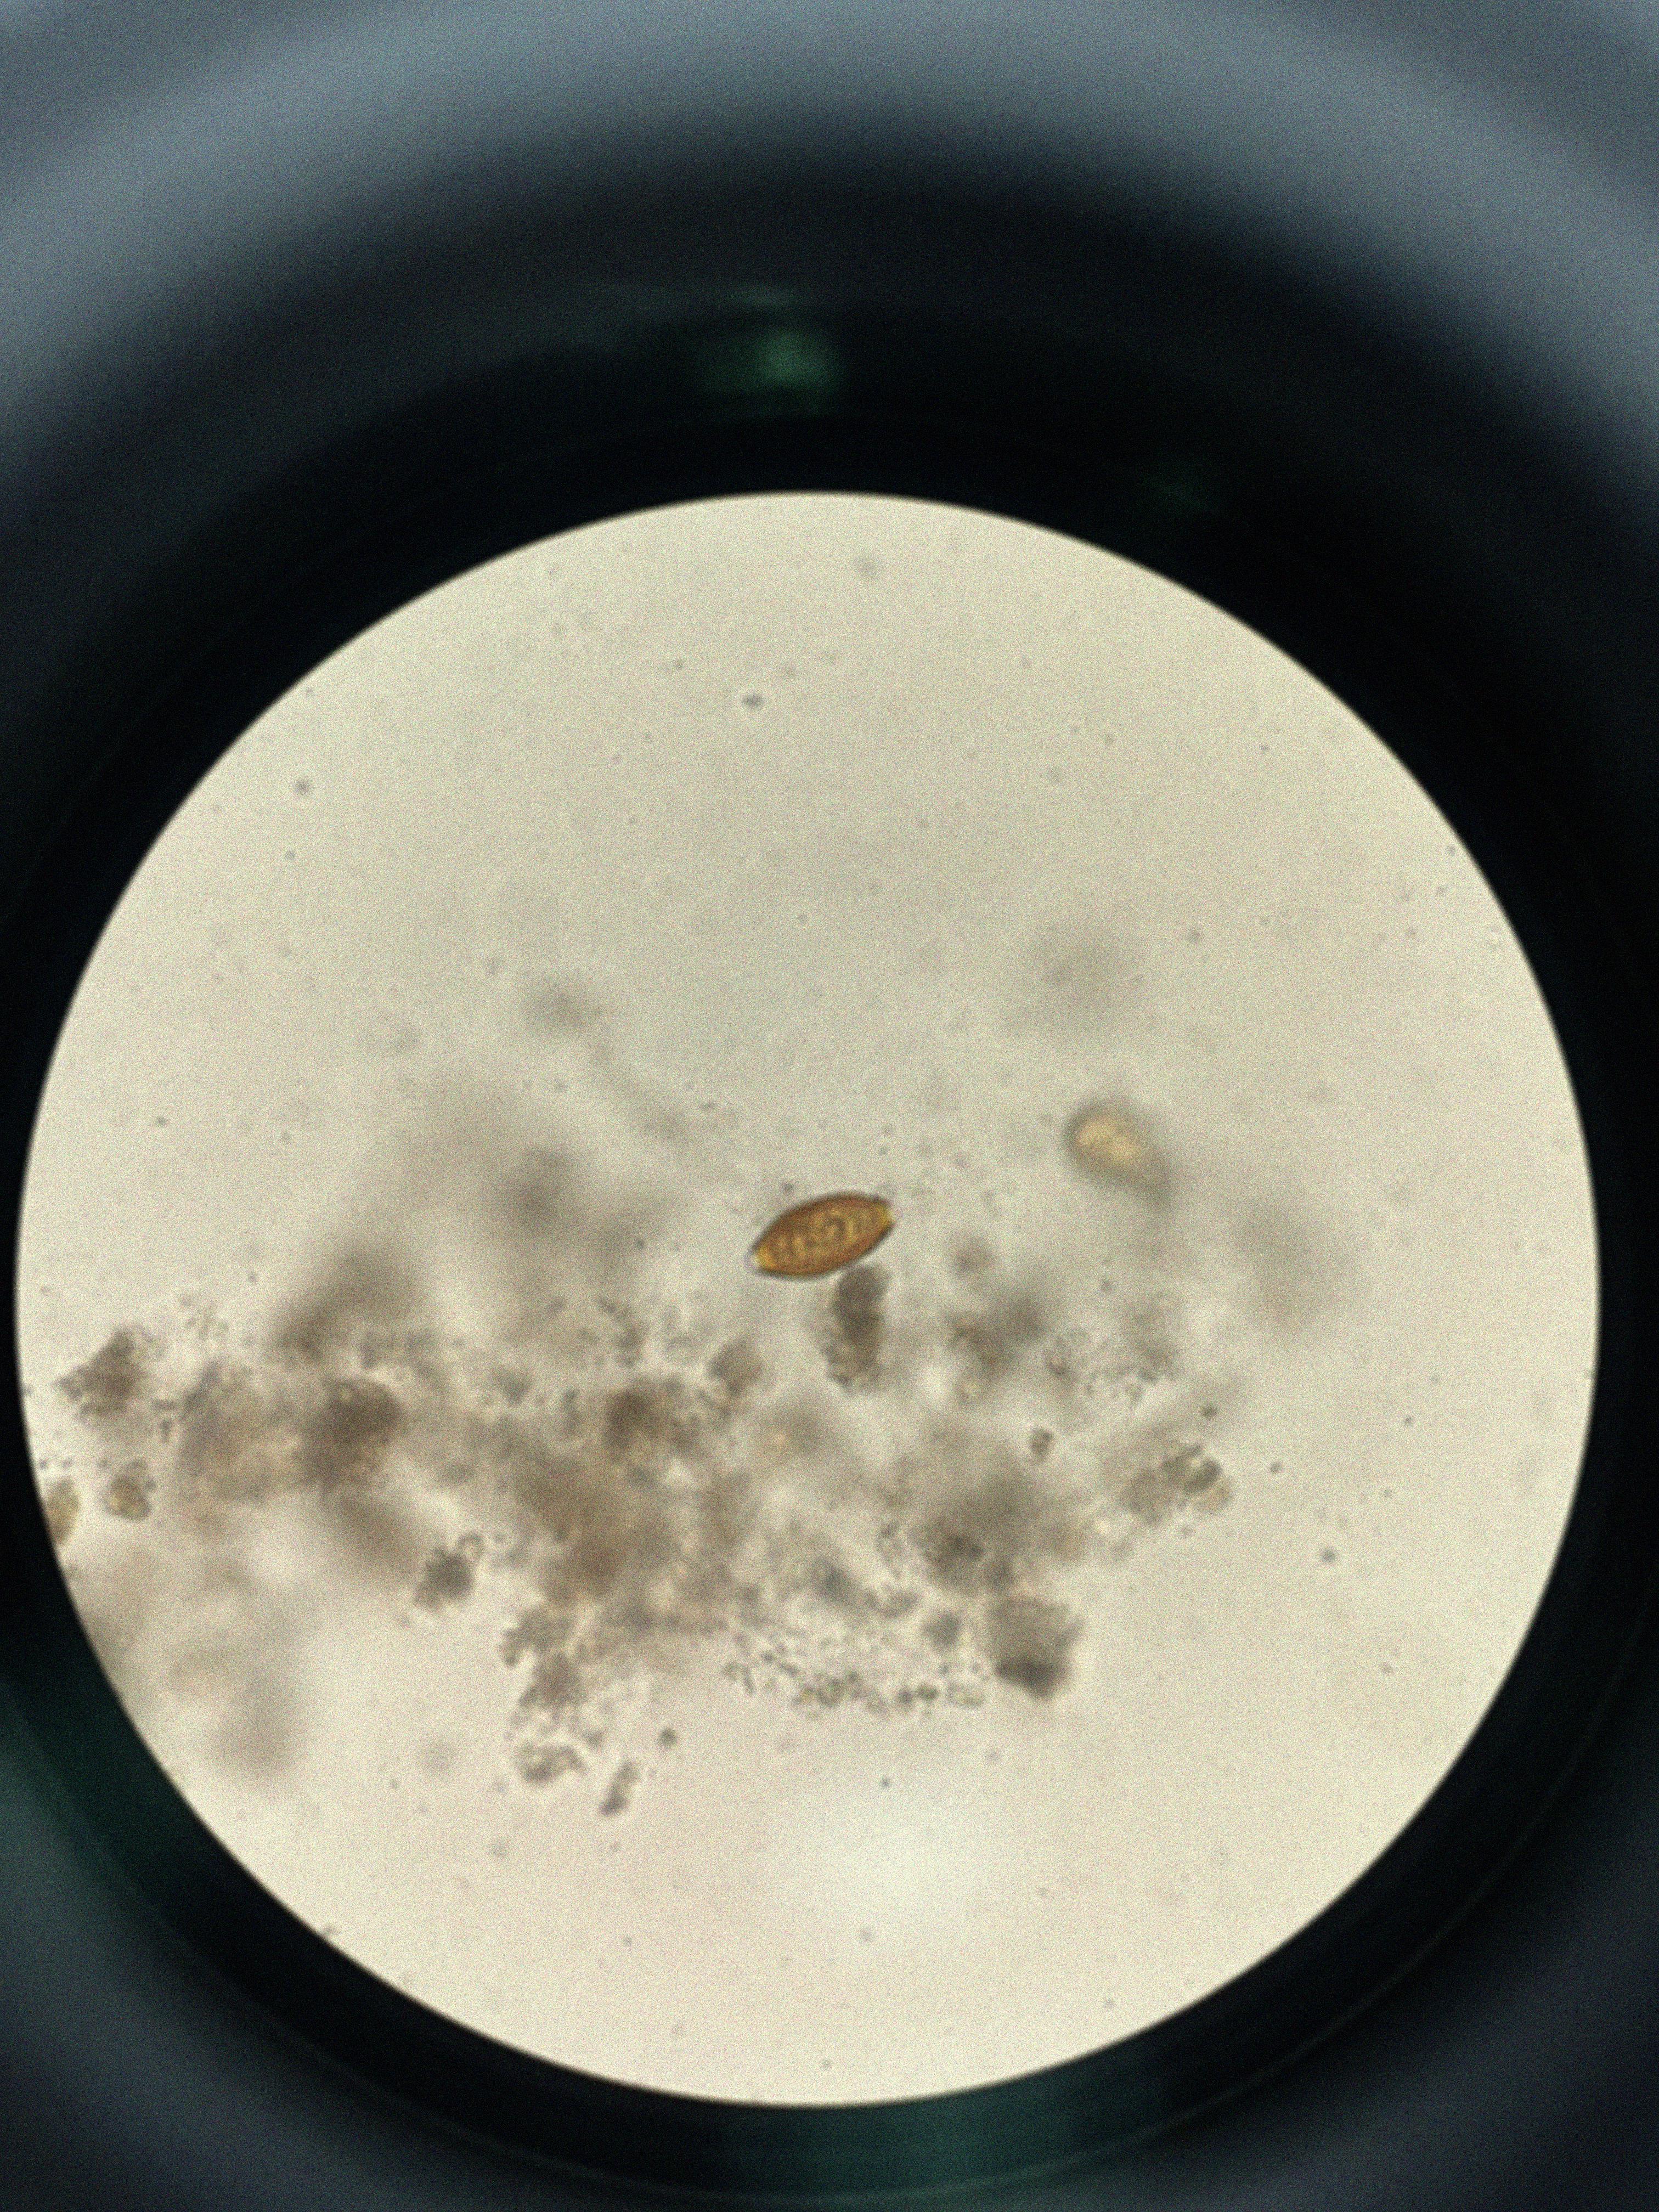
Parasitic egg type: Trichuris trichiura